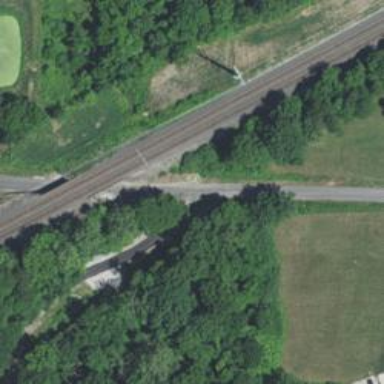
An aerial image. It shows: Railway track.